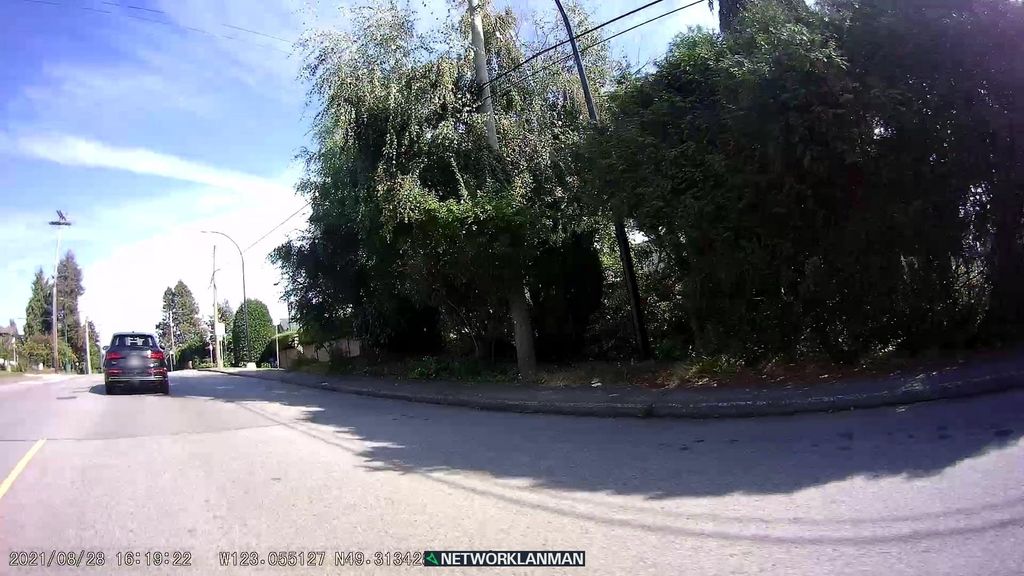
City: vancouver